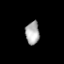
Tissue: prostate
Cell type: Fibroblasts
Senescence score: 0.7184
Nuclear area (px): 308
Mean DAPI intensity: 173.877